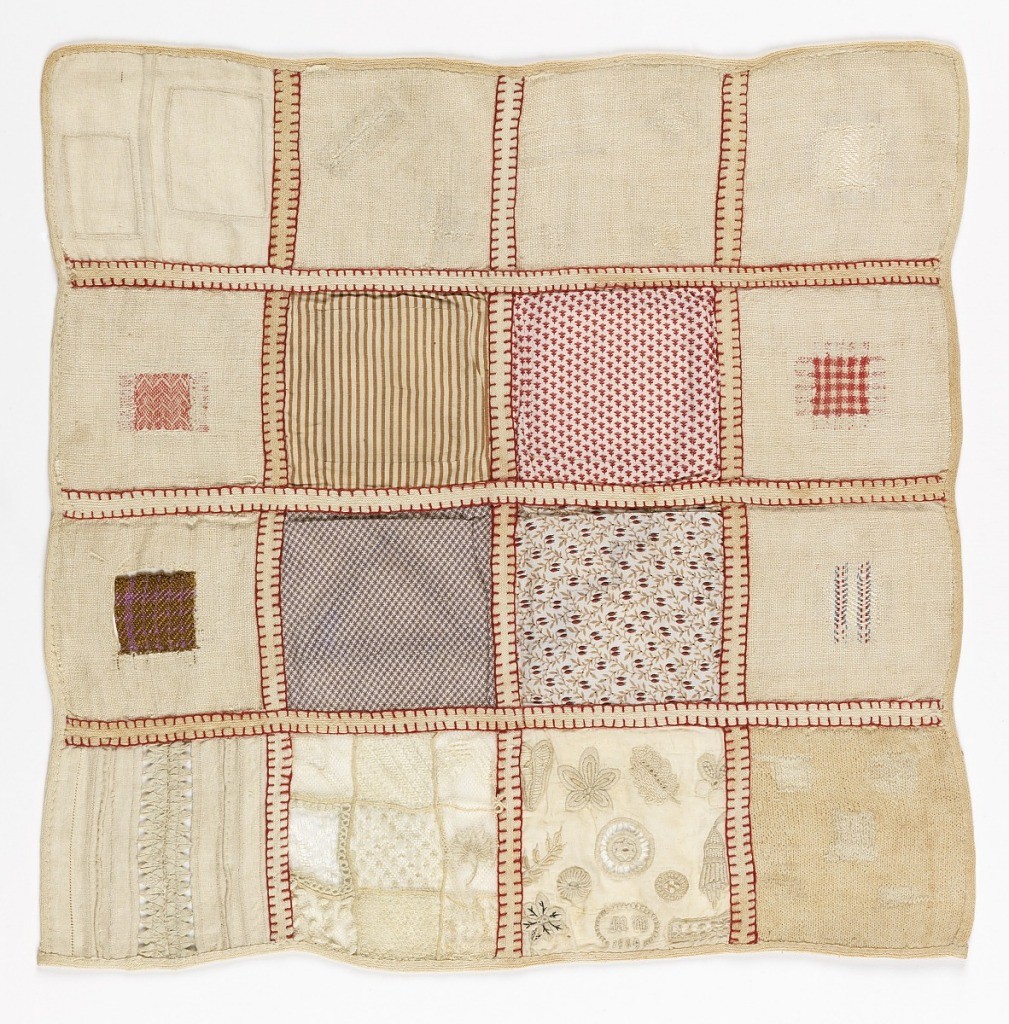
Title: Darning sampler
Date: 1869
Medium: silk embroidery on linen foundation, cotton tapes Technique: embroidered on plain weave
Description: Sixteen squares of darning, patches, and white work embroidery held together with woven tape.